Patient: sex M, age 52
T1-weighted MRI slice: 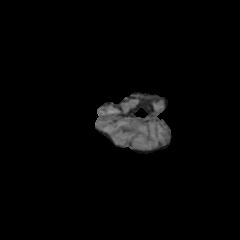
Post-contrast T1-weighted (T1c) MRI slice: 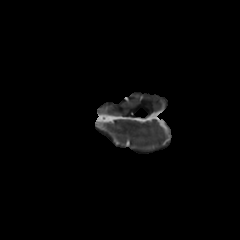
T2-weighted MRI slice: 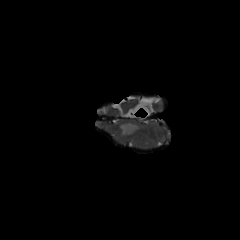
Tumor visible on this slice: yes
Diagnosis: Glioblastoma, IDH-wildtype
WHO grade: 4